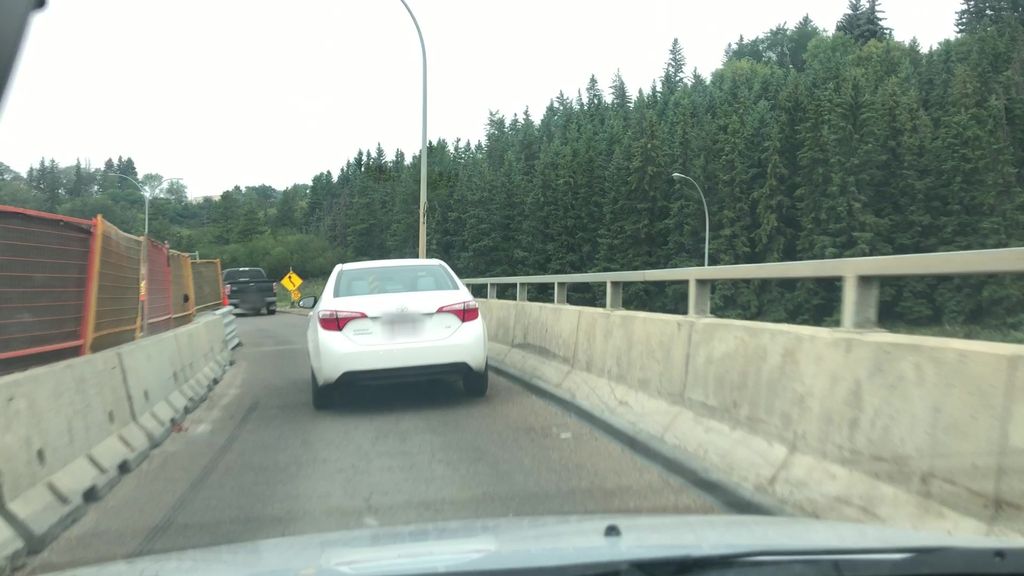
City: edmonton